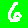
Digit: 6